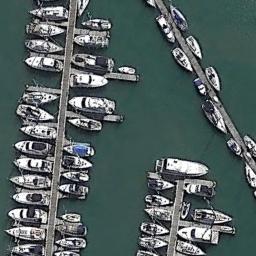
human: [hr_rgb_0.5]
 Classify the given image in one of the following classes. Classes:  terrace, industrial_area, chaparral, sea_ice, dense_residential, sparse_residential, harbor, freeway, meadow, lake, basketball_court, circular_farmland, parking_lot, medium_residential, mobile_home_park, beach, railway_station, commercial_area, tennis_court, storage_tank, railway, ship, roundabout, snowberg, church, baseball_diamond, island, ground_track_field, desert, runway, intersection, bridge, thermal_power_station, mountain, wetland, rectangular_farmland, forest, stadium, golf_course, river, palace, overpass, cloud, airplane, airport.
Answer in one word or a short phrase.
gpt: harbor